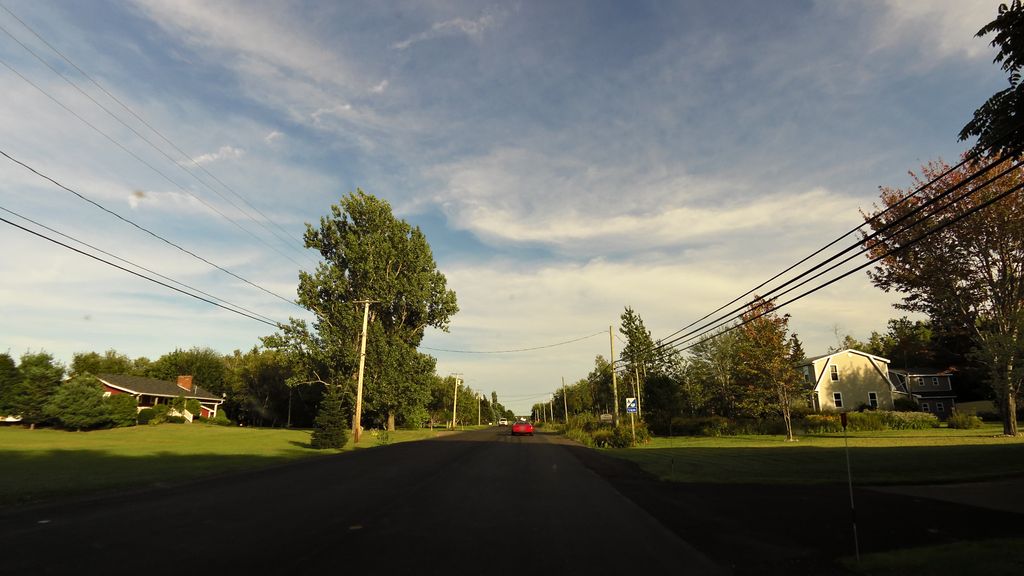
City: charlottetown